Question: Count the number of objects in the diagram.
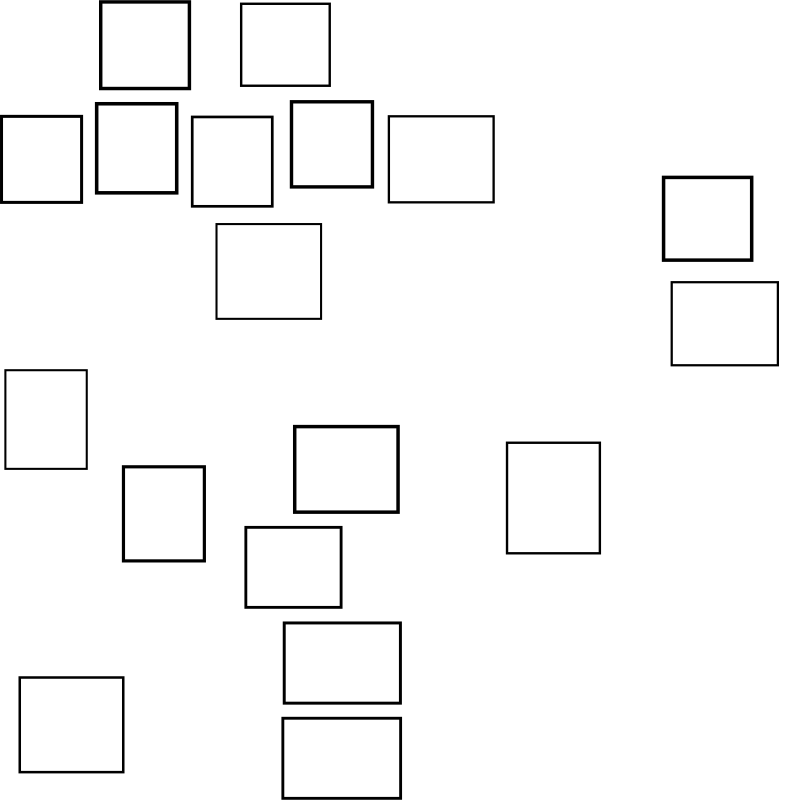
Answer: 18